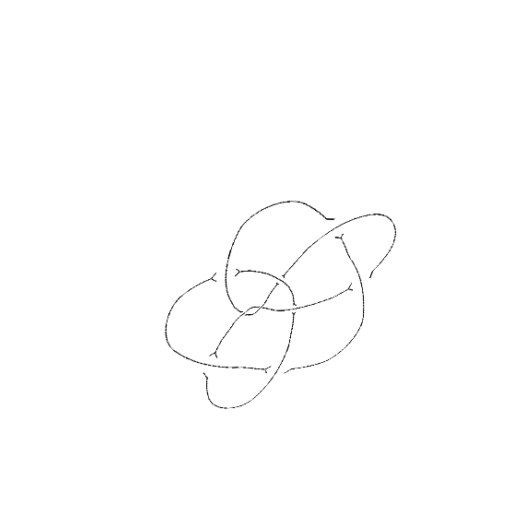
Crossing number: 9